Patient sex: F
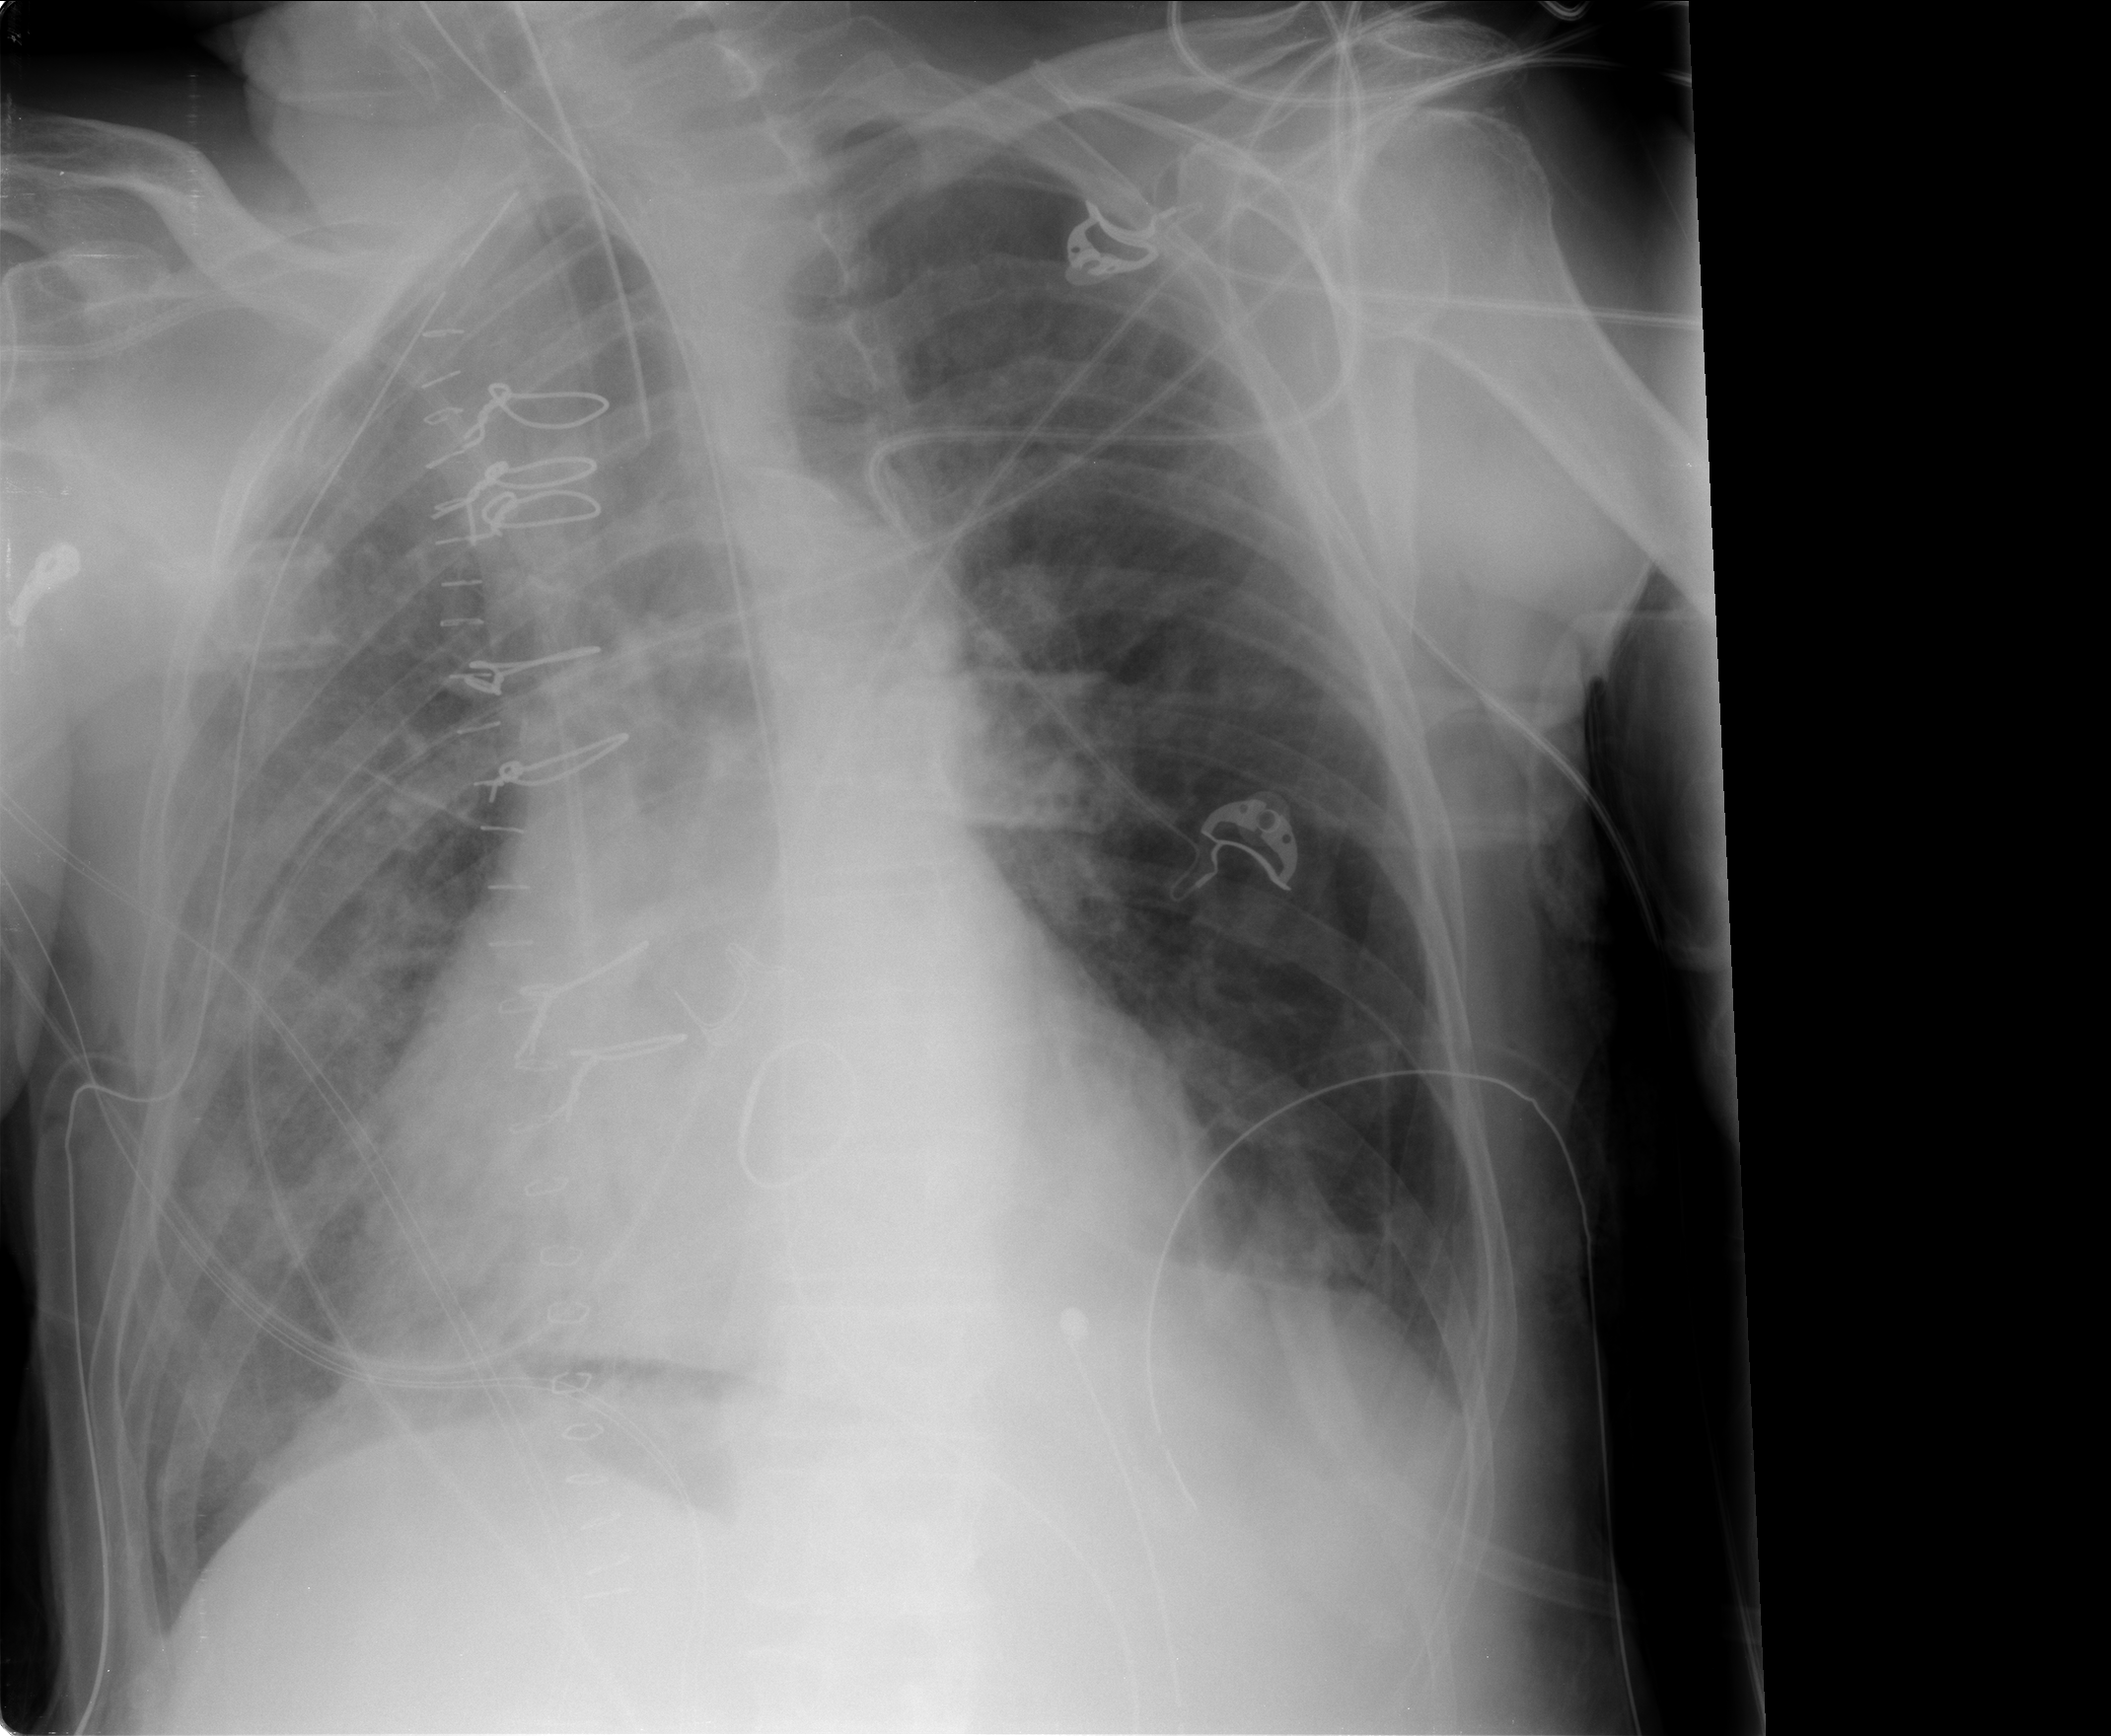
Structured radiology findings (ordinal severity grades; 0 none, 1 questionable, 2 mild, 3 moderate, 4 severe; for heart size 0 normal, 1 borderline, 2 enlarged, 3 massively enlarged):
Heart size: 2
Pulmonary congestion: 2
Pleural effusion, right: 1
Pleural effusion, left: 2
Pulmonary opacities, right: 4
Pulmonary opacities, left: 3
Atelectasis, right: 3
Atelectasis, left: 2